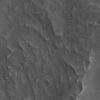
Atmospheric dust classification: not_dusty